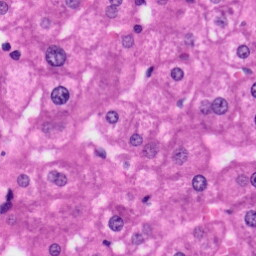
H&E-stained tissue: Liver